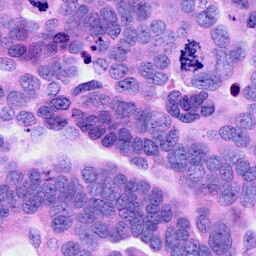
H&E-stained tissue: Ovarian